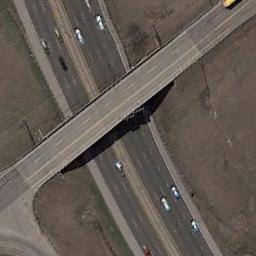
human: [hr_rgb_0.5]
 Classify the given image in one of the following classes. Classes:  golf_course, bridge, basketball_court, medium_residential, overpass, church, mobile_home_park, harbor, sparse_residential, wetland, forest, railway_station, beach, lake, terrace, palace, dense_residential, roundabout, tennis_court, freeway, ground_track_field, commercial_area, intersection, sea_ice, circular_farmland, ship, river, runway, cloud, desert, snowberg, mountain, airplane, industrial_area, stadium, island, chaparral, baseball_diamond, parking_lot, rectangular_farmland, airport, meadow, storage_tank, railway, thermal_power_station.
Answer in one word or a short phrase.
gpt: overpass